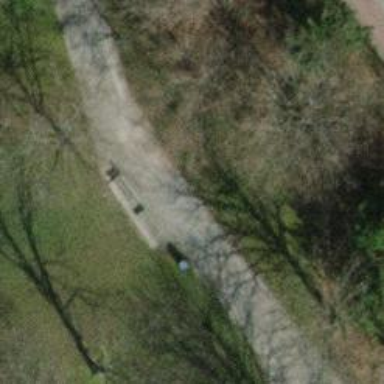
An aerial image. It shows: Brown bench in the vicinity.